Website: ulta-beauty
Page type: billing-address
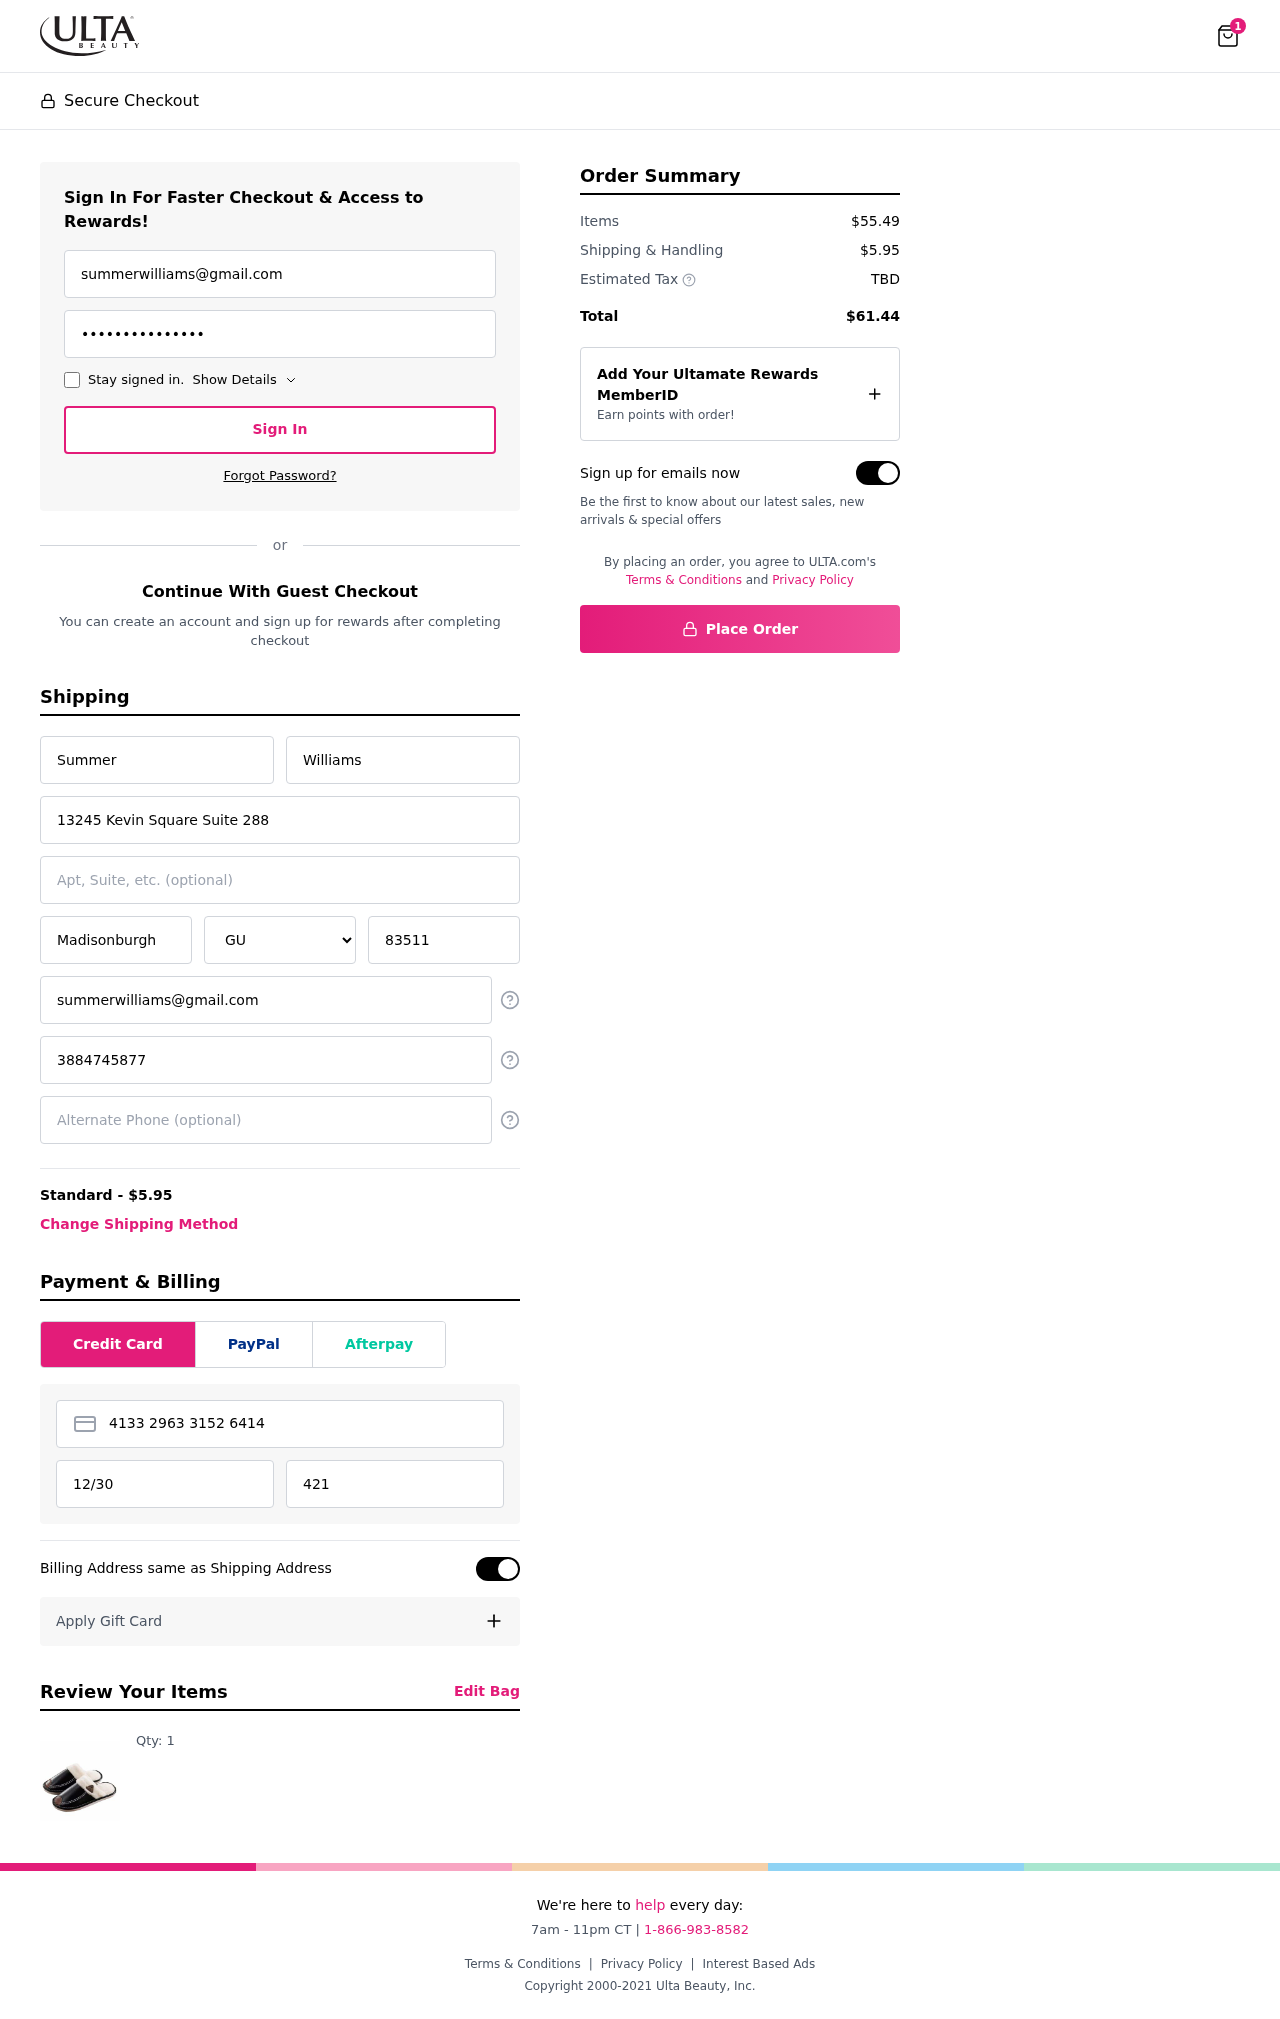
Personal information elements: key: PII_STATE
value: GU
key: PII_EMAIL
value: summerwilliams@gmail.com
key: PII_FIRSTNAME
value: Summer
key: PII_LASTNAME
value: Williams
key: PII_STREET
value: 13245 Kevin Square Suite 288
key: PII_CITY
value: Madisonburgh
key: PII_POSTCODE
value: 83511
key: PII_PHONE
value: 3884745877
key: PII_CARD_NUMBER
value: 4133 2963 3152 6414
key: PII_CARD_EXPIRY
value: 12/30
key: PII_CARD_CVV
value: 421
Product elements: key: PRODUCT1_QUANTITY
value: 1
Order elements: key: ORDER_NUM_ITEMS
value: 1
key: ORDER_SHIPPING_COST
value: $5.95
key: ORDER_SUBTOTAL
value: $55.49
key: ORDER_TOTAL
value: $61.44